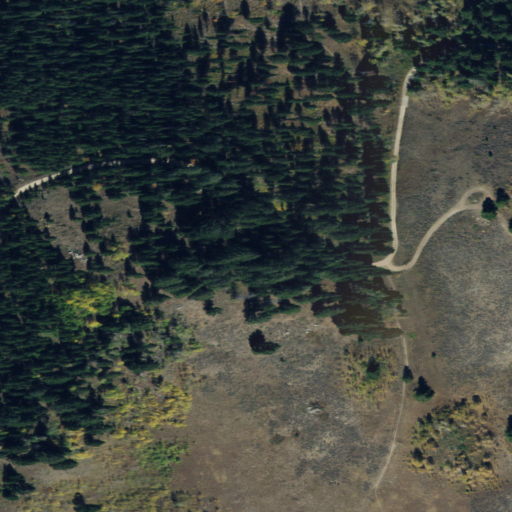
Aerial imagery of cape in Montana named Observation Point containing evergreen forest, shrub, and grassland